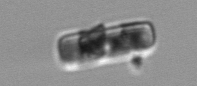
Label: Guinardia_delicatula